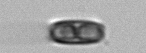
Label: pennate